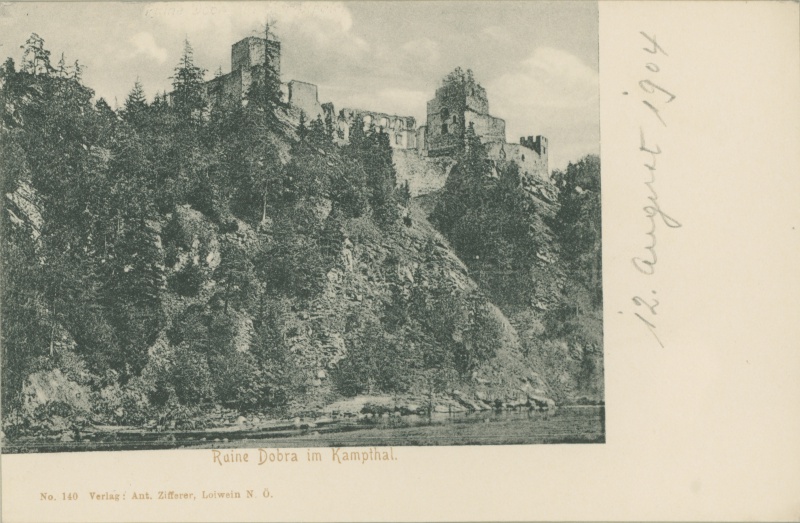
Institution: Österreichisches Museum für Volkskunde Wien
Schlagwörter: baum, berg, felsen, himmel, wasser, wolken, bäume, fluss, landschaft, see, fenster, zeichnung, gebäude, schloss, alt, tod, bach, hügel, mühle, natur, adel, tal, wald, anhöhe, bauern, deutschland, schrift, sommer, ruhe, ansicht, abhang, fels, gebirge, hang, mauer, ziegel, idylle, flus, tannen, angst, krieg, freizeit, jahreszahl, foto, fotografie, ruine, burg, waldbrand, festung, beschriftung, bleistift, tanne, österreich, gemäuer, karte, mauern, mittelalter, schlos, nadelbäume, versteck, himel, postkarte, fotographie, verlag, fische, schutz, verfallen, august, historisch, schwarz/weiß, burgruine, beschriftet, felden, verteidigung, walt, mauerreste, kamp, steilwand, kämpfe, abenteuer, unterdrückung, fotogragie, trotz, ansucht, bemäuer, 1904, schwarz.weiss, dobra, kamptal, kampthal, ruine dobra, enschrift, alte kämpfe, kanpthal, stelwand, kuehler wald, zifferer, loiwein, verlassene umgebung, lraine dobra im kampthal, kamptahal, kamthal, gr�sses haus